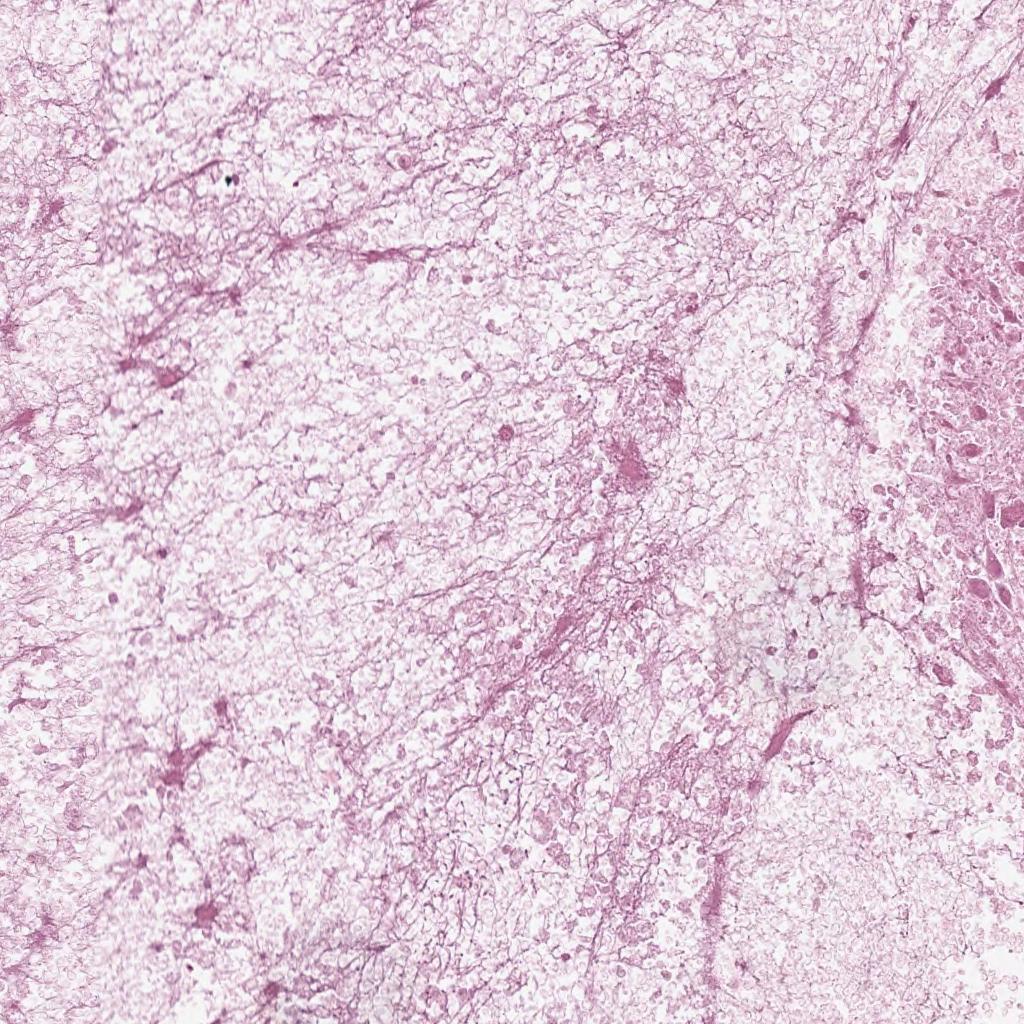
Label: Non-Viable-Tumor